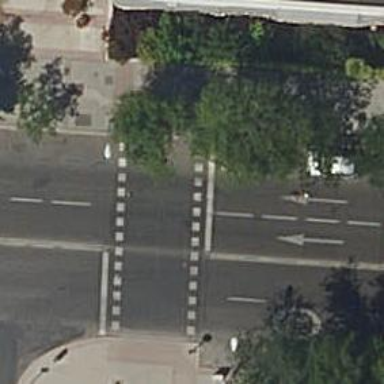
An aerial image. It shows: Crossing with traffic signals.